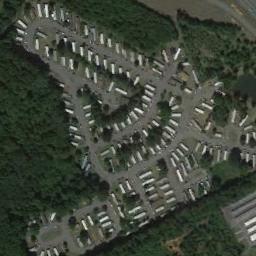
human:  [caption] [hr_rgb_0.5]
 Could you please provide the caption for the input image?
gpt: The mobile home park with lots of neatly arranged white mobile homes is surrounded by a forest .

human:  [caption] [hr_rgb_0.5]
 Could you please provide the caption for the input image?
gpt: There are moving homes in this rectangular area .

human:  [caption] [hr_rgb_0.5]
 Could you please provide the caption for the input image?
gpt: The mobile home park is on the open place next to some trees .

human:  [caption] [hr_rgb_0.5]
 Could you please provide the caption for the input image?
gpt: Many trees are in the mobile home park .

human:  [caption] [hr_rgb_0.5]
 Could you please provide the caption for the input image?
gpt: There are many white buildings in the mobile home park with green trees around .